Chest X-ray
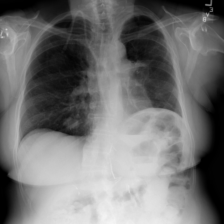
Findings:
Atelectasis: negative
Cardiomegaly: negative
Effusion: negative
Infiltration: negative
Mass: negative
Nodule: positive
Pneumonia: negative
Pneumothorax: negative
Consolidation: negative
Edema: negative
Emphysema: negative
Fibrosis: negative
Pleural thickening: negative
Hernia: negative